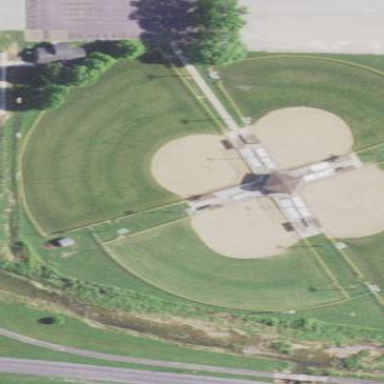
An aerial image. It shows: Baseball pitch for leisure land.